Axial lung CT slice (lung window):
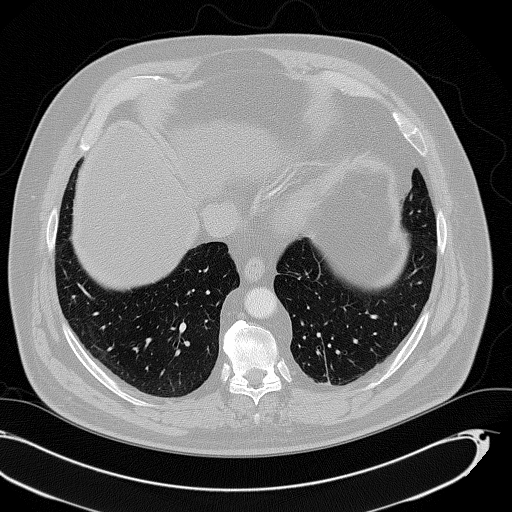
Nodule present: no